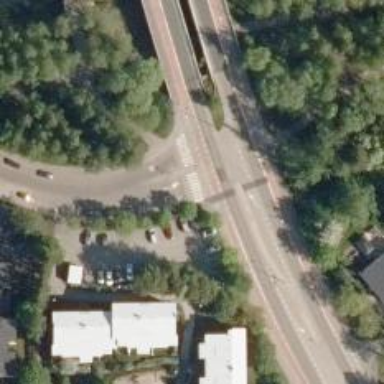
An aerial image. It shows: Road with "give way" sign.